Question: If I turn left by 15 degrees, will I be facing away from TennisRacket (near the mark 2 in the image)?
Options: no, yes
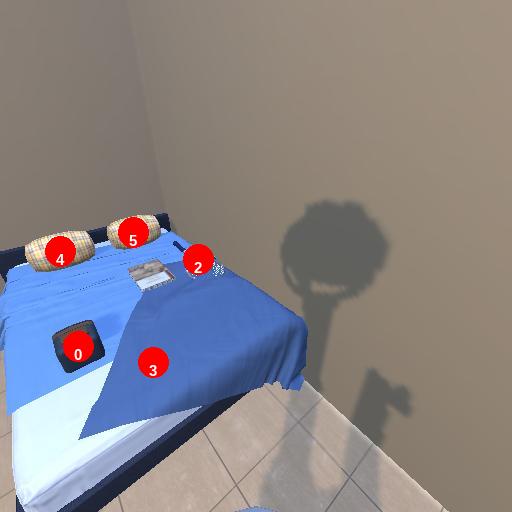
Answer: no